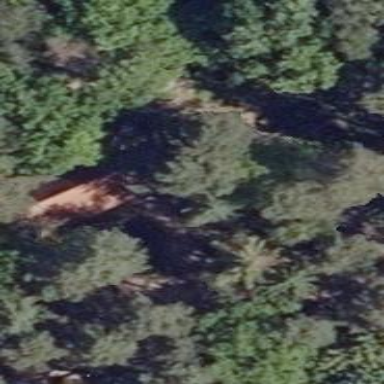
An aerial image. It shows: Chapel with gabled roof.